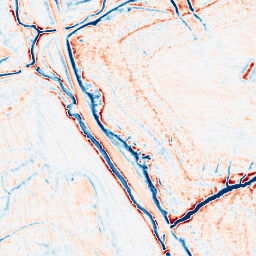
Category: edge_preserving
Decomposition family: anisotropic_diffusion
Decomposition parameters: iterations: 20
kappa: 50
gamma: 0.15
Upsampling method: cubic_mitchell
Upsampling parameters: scale: 4
Upsampling scale: 4